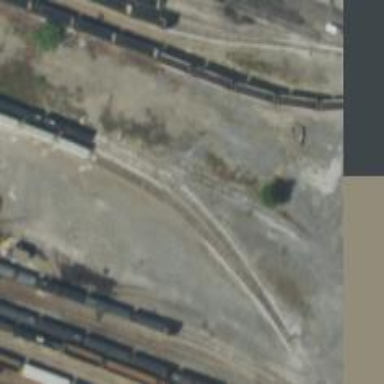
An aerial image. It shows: Railway yard.